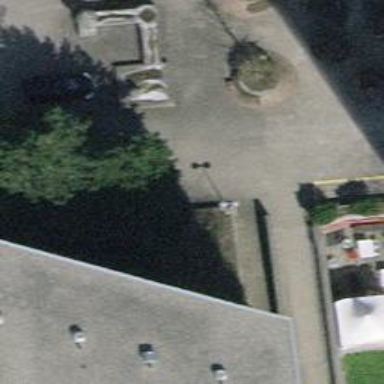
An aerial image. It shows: Bench.